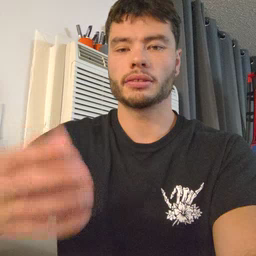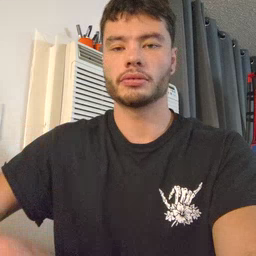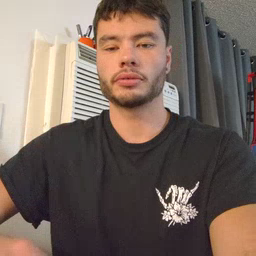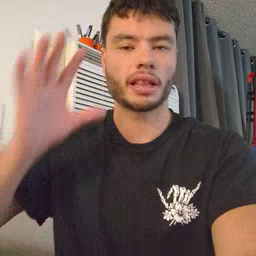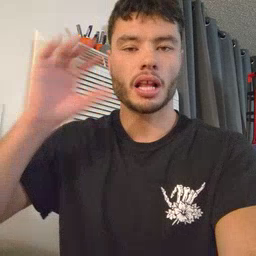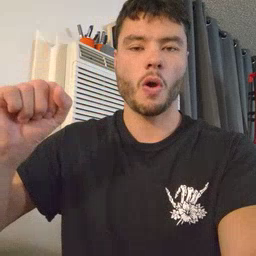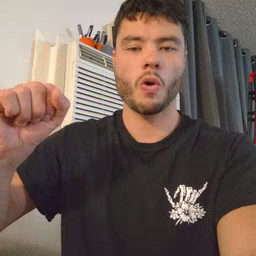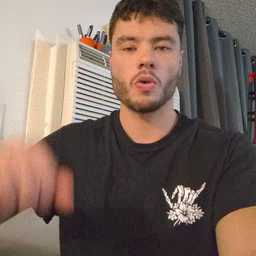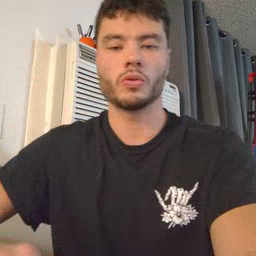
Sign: loud